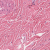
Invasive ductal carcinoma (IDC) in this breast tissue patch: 0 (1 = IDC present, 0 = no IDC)